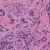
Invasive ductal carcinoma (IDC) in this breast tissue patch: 1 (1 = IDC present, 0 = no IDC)